Question: I'm following instructions to make a simple background in Flash CS4 using vector graphics. I'm at the part where the book tells me to put the cloud graphics behind a hill I drew by clicking modify->arrange->send backward, however, clicking that option does not seem to do anything.
Edit: the hill and clouds are on the same "foreground" layer, my bad!
SOLUTION: I got it to work by converting the hill into a graphic symbol.
The clouds circled are supposed to be behind the hill:

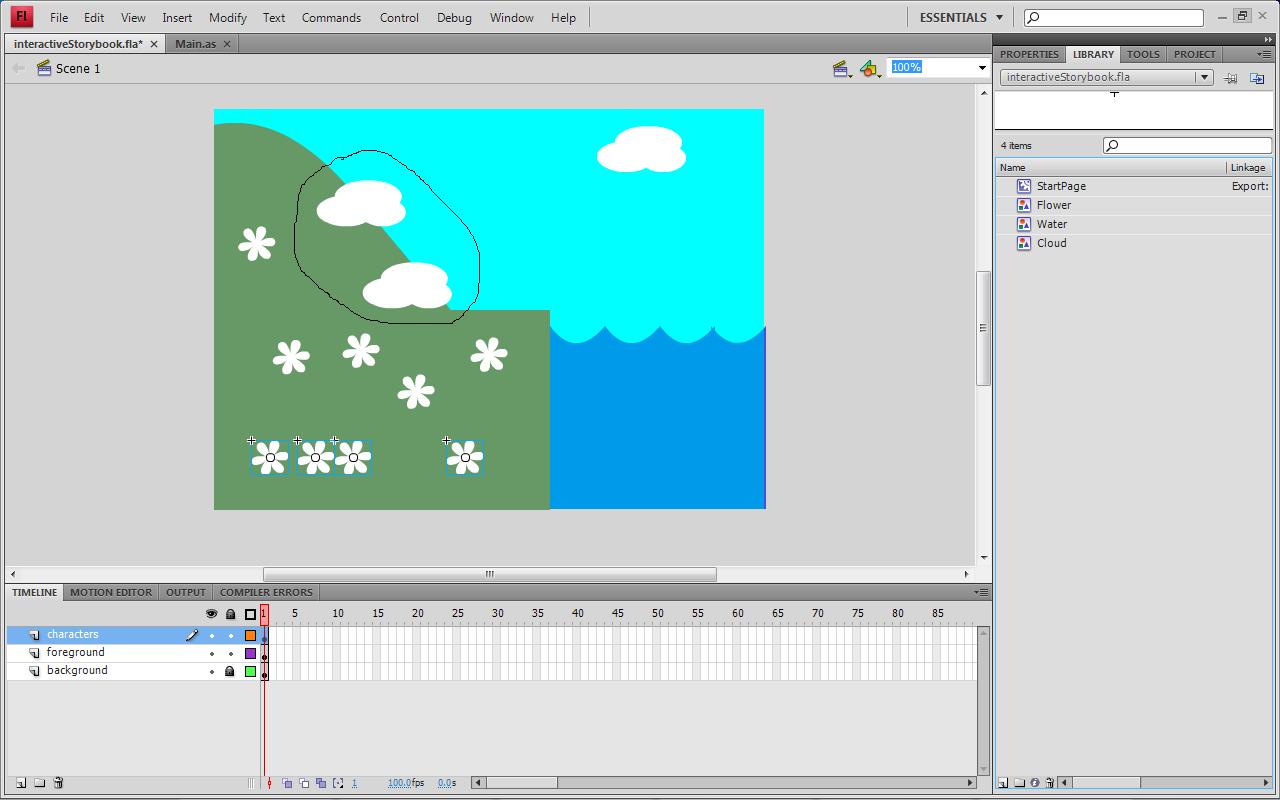
Answer: You need to actually drag the layer that holds your clouds (next to the timeline) so that it's listed underneath the layer holding your hills.

Using only applies to the children/graphics of the layer you're working on.
Just a note: looking at your layers and current graphics it seems that the blue elements are also on the layer "background". If this is the case, your clouds will disappear behind the blue also. You'll need to make an additional layer which holds just the blue (sky and water?) and place that below the clouds AND the hills.